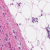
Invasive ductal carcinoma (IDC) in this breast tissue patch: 1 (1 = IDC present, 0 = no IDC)